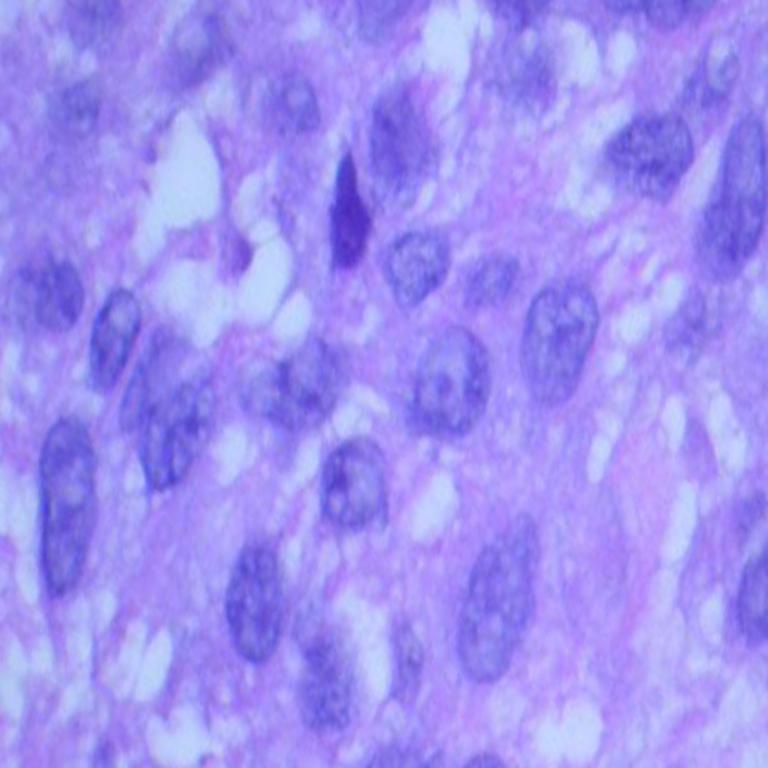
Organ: lung
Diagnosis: squamous carcinomas